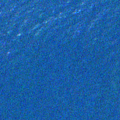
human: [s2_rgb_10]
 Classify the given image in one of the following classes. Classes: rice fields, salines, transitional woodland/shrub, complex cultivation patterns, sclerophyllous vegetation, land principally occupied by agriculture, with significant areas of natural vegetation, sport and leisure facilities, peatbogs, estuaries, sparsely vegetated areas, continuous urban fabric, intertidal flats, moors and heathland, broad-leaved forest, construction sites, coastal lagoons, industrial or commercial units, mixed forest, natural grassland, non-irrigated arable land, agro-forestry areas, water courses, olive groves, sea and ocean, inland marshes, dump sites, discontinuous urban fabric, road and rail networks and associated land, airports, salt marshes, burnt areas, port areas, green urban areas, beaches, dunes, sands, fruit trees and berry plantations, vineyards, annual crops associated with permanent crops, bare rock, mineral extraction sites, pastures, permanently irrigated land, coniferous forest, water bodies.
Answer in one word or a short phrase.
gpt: sea and ocean